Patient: sex M, age 76
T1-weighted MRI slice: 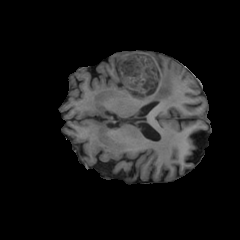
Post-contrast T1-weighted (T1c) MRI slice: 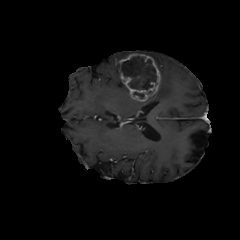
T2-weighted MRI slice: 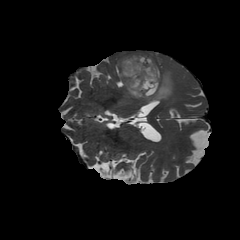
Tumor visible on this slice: yes
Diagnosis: Glioblastoma, IDH-wildtype
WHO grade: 4